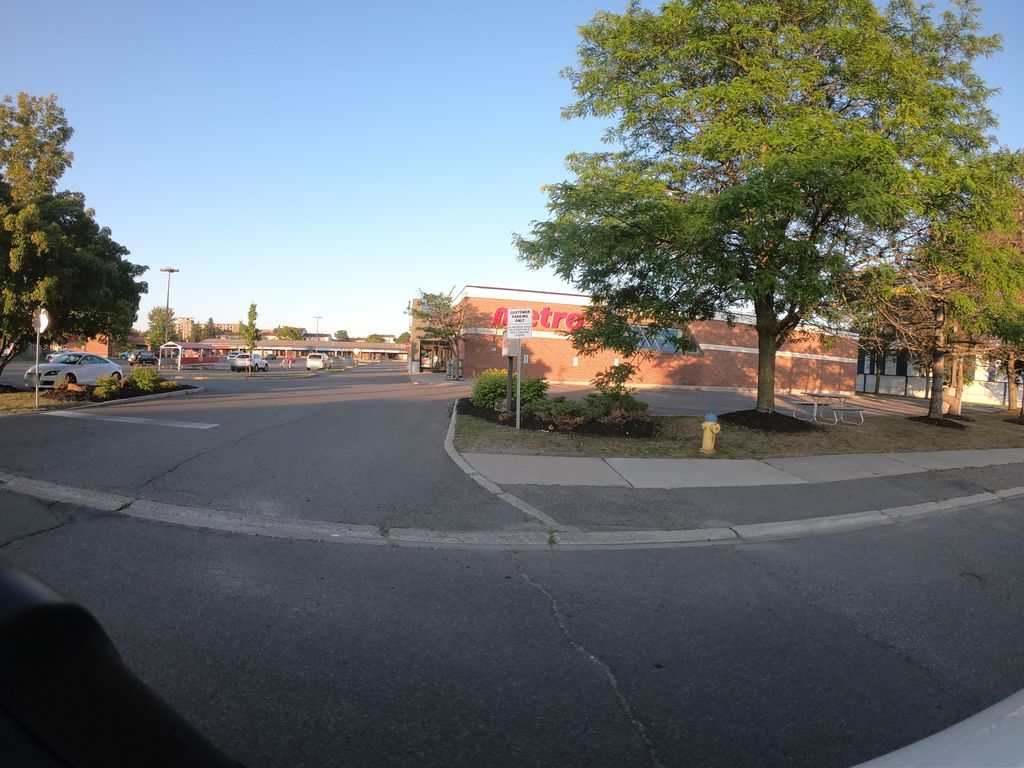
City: ottawa-gatineau